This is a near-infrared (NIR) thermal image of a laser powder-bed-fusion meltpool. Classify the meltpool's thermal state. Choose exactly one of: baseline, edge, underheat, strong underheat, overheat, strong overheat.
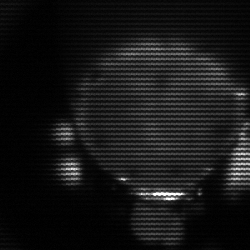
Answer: edge